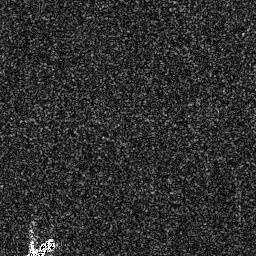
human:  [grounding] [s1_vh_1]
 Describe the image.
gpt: In the satellite image, there is  <ref>1 medium ship </ref> <box>[[9, 91, 22, 99, 0]]</box> located at bottom left.